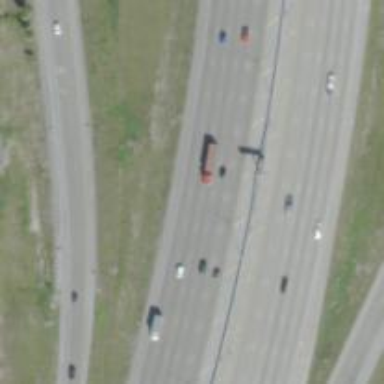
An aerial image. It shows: Asphalt motorway.